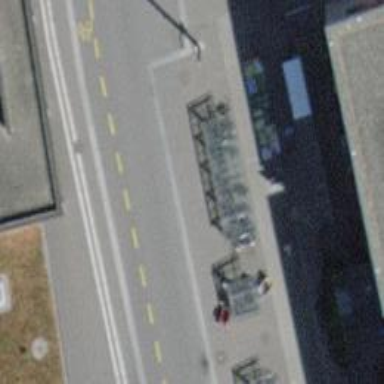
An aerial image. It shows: Bicycle parking facility.